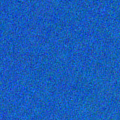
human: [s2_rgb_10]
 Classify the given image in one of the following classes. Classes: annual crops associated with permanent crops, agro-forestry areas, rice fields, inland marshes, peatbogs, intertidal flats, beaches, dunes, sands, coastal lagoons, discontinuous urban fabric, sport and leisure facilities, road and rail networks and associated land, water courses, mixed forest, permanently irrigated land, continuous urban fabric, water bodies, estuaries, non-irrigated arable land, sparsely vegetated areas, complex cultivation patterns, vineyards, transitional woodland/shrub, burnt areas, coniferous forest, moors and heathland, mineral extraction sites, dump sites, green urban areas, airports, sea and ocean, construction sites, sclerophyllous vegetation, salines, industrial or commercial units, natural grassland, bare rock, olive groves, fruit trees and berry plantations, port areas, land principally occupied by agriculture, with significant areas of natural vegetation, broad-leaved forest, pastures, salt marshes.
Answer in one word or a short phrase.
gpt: sea and ocean